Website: ulta-beauty
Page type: billing-address
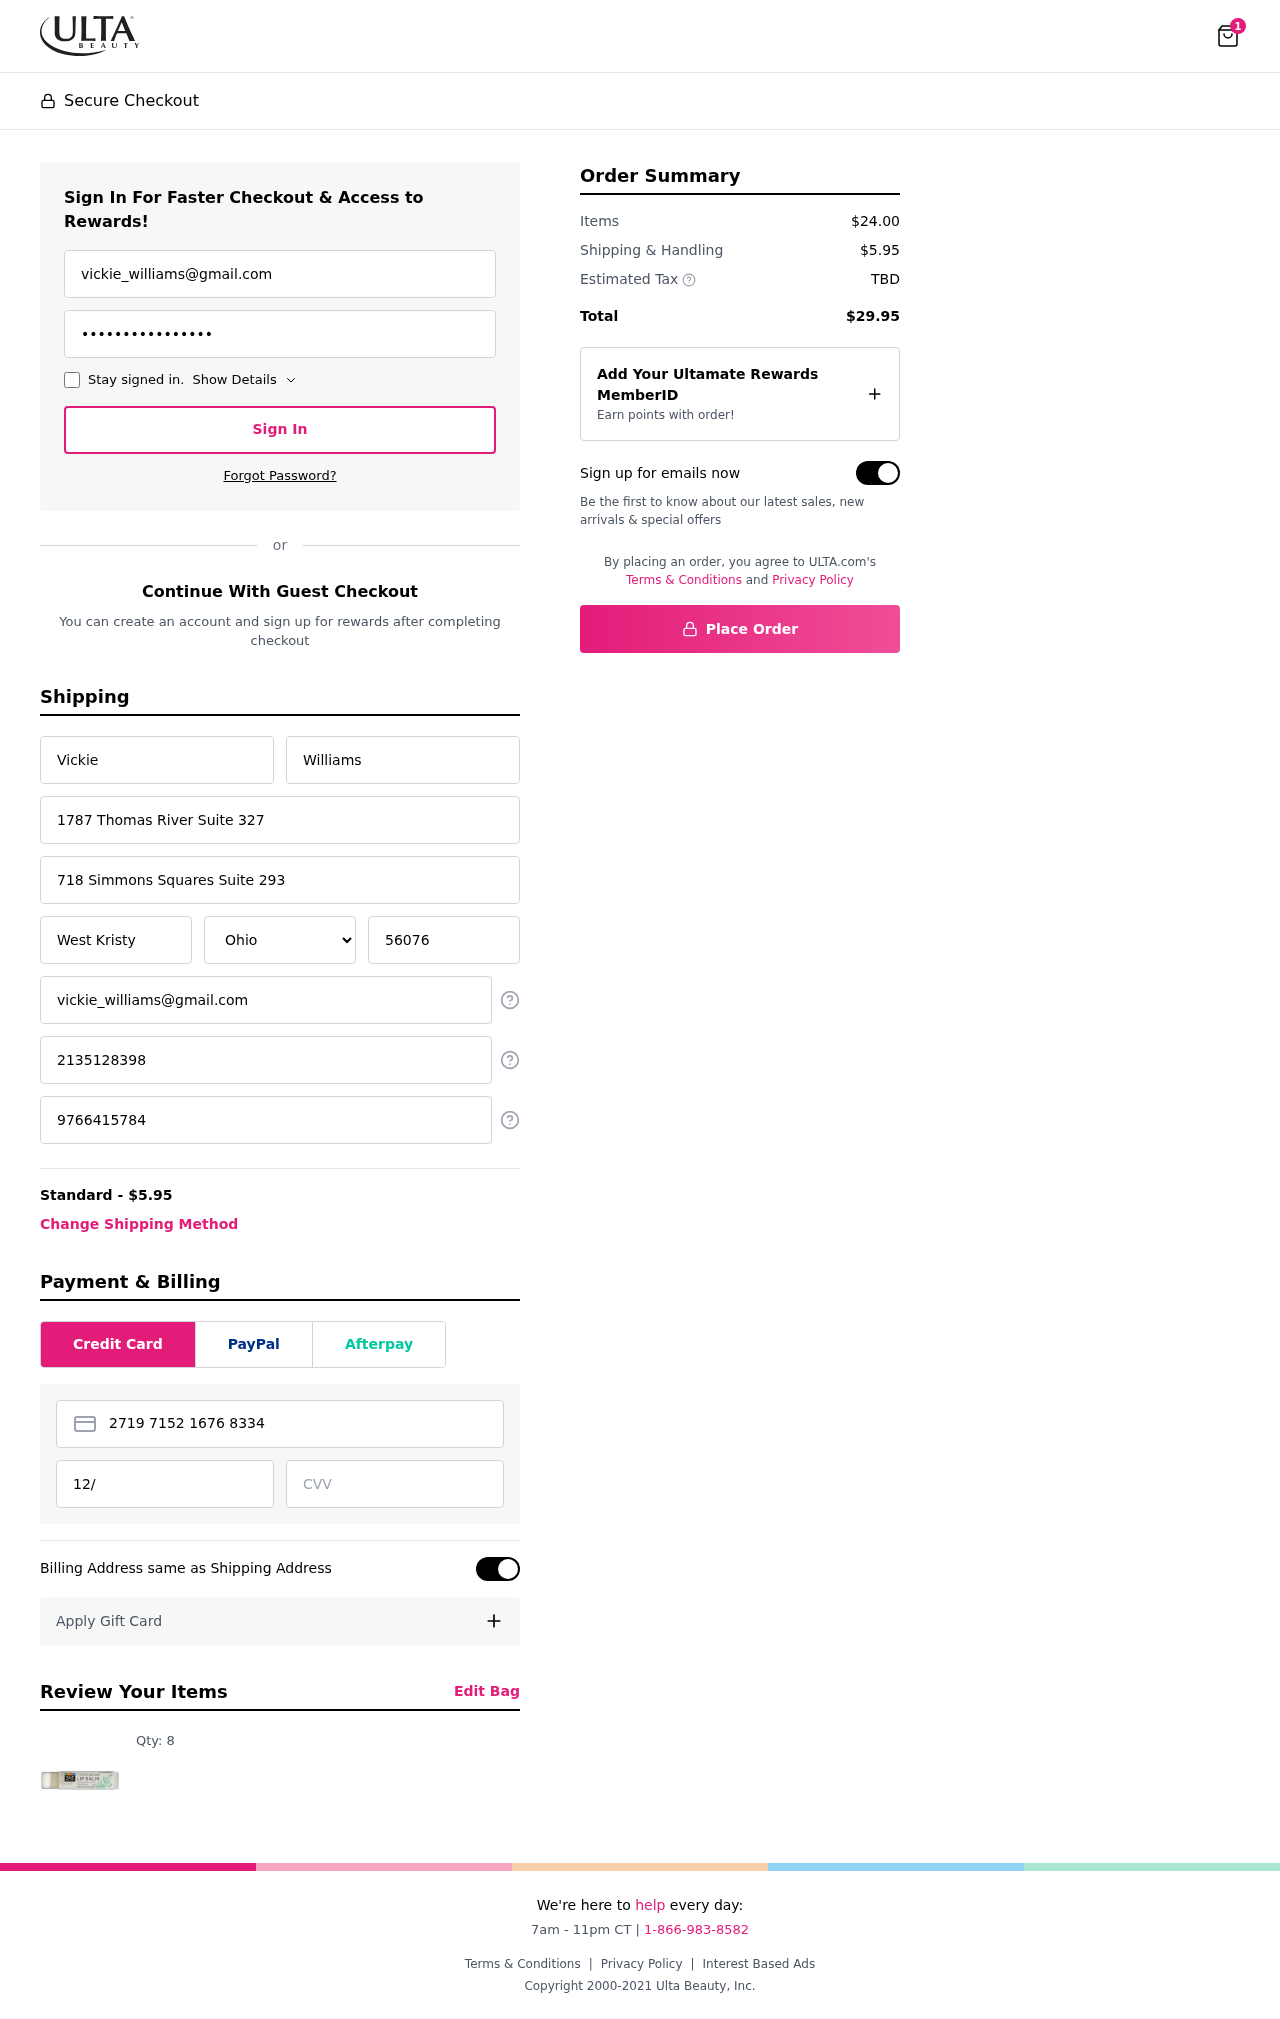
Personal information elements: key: PII_STATE
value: Ohio
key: PII_EMAIL
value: vickie_williams@gmail.com
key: PII_FIRSTNAME
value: Vickie
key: PII_LASTNAME
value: Williams
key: PII_STREET
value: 1787 Thomas River Suite 327
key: PII_STREET2
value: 718 Simmons Squares Suite 293
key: PII_CITY
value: West Kristy
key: PII_POSTCODE
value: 56076
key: PII_PHONE
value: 2135128398
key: PII_ALT_PHONE
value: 9766415784
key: PII_CARD_NUMBER
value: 2719 7152 1676 8334
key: PII_CARD_EXPIRY
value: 12/27
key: PII_CARD_CVV
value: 003
Product elements: key: PRODUCT1_QUANTITY
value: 8
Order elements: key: ORDER_NUM_ITEMS
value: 1
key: ORDER_SHIPPING_COST
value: $5.95
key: ORDER_SUBTOTAL
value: $24.00
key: ORDER_TOTAL
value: $29.95